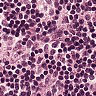
Metastatic tissue present: no